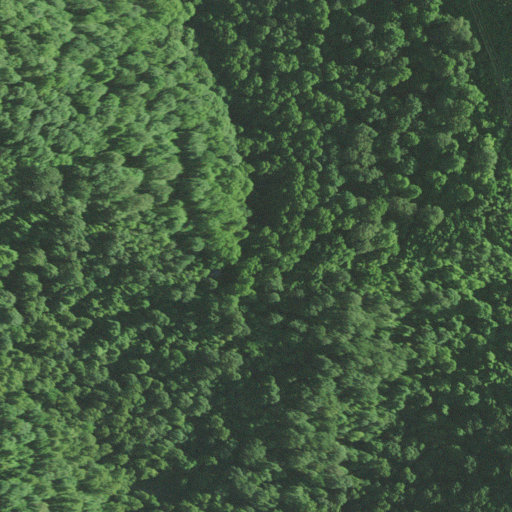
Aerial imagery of gap in West Virginia named Low Gap containing deciduous forest and shrub